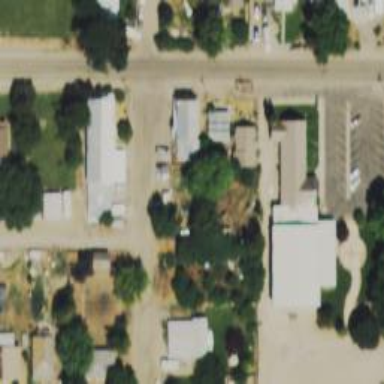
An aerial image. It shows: Alleyway designated as service road.